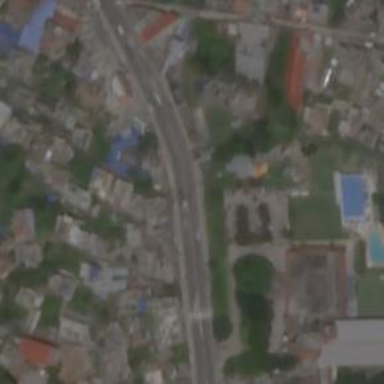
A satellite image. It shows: School.